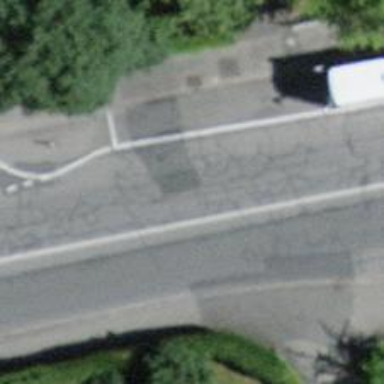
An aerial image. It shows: Public transport stop position.